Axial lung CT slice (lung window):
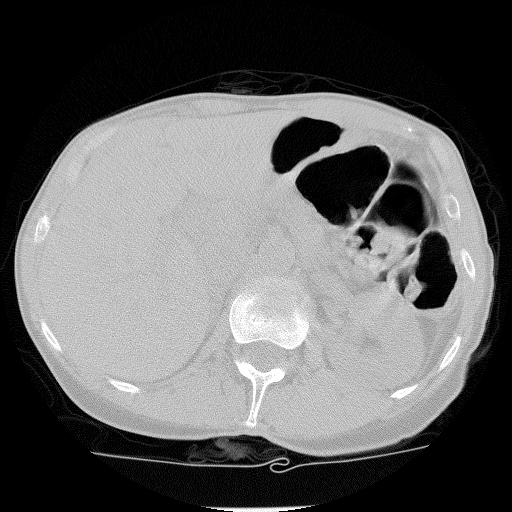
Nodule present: no